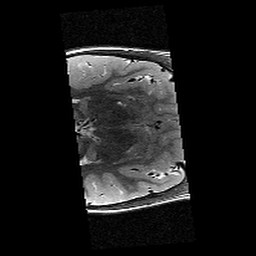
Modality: T2w
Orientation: axial
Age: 12
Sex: female
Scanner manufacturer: siemens
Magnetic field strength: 3 T
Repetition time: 9.23 s
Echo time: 0.067 s